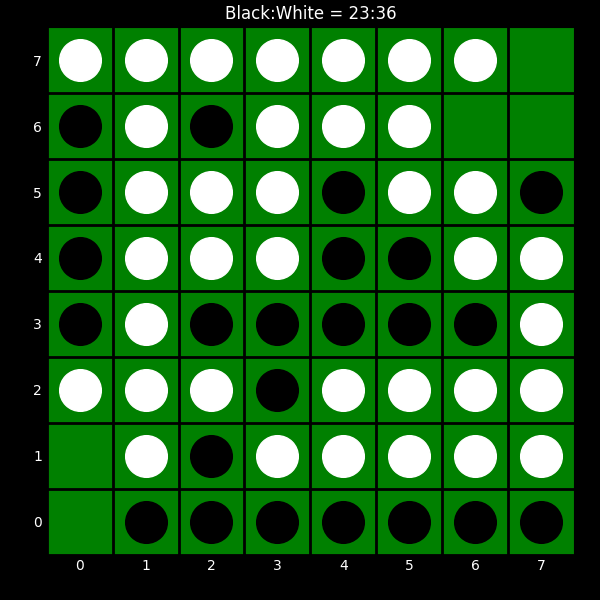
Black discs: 23
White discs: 36